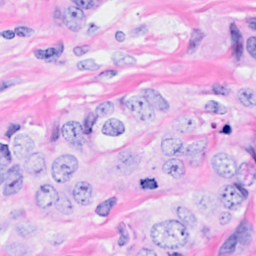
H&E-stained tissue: Breast